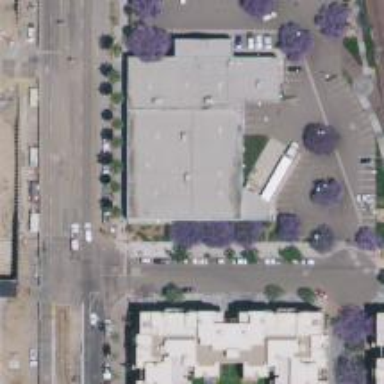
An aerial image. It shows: Building.